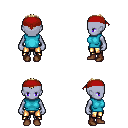
a pixel art fantasy rpg character, female body template, dark elf, purple skin, teal sleeveless shirt, gold greaves, white blonde short mohawk hairstyle, red bandana, brown shoes, four views (front, back, left, right), 2x2 character sprite sheet, small pixel art, hard edges, no anti-aliasing